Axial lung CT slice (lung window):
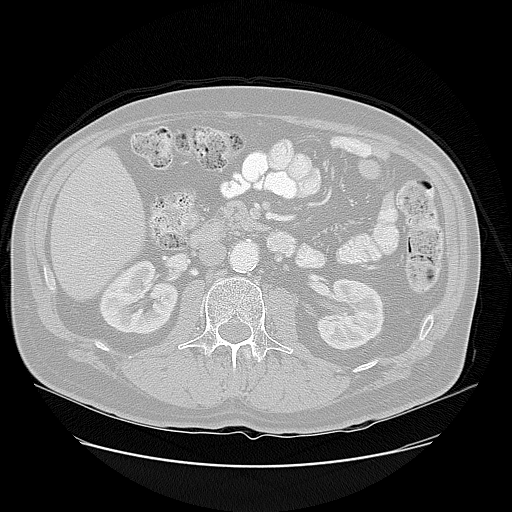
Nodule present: no